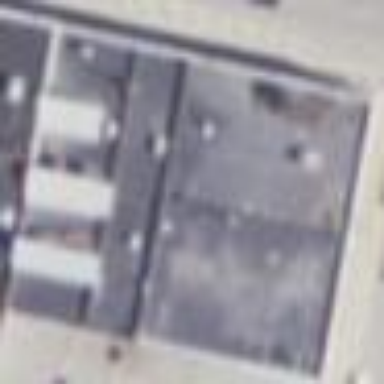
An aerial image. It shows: Industrial building.